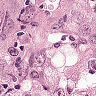
Metastatic tissue present: yes